Question: I trying to access the html files inside the WebContent/alerts folder using its relative path from servlet. But i unable to access it using its relative path,

Access the file inside WebContent from using relative path:
'''
protected Element getSummary(String value) throws IOException
{
Element element=null;
Summary summary = Summary.valueOf(value);
switch(summary) {
case rtp_summary:
element=parseDIV(new File("../../WebContent/alerts/rtp_bcklg_mail.html"),"rtp_summary");
break;
case ffu_summary:
element=parseDIV(new File("/../../WebContent/alerts/ffu_comp_bcklg_mail.html"),"ffu_summary");
break;
default:
System.out.println("Enter a valid choice");
break;
}
return element;
}
'''
Access the file inside WebContent from using relative path:
'''
public class WriteJSONFile implements Runnable{
WriteJSONFile(){
}
@Override
public void run()
{
try {
createJSONFile();
} catch (IOException e) {
e.printStackTrace();
}
}
@SuppressWarnings("unchecked")
private static void createJSONFile() throws IOException
{
String path="C:/Users/Thiru/Documents/Website Design/Macaw/";
JSONArray jsonArray=new JSONArray();
JSONObject rtpStatus=new JSONObject();
rtpStatus.put("name","RTP");
rtpStatus.put("status",parseDIV(new File(path+"WebContent/alerts/rtp_bcklg_mail.html"),"rtp_health"));
jsonArray.add(rtpStatus);
JSONObject proposalattribStatus=new JSONObject();
proposalattribStatus.put("name","PROPOSAL ATTRIBUTE");
proposalattribStatus.put("status",parseDIV(new File(path+"WebContent/alerts/prpsl_txtsrch.html"),"prpsl_attrb_health"));
jsonArray.add(proposalattribStatus);
writetoFile(jsonArray);
}
private static void writetoFile(JSONArray jsonArray) {
try {
String path="C:/Users/Thiru/Documents/Website Design/Macaw/";
FileWriter file = new FileWriter(path+"WebContent/properties/status.json");
file.write(jsonArray.toJSONString());
file.flush();
file.close();
} catch (IOException e) {
e.printStackTrace();
}
}
protected static String parseDIV(File input, String divElement)
throws IOException {
Document doc = Jsoup.parse(input, "UTF-8");
String content = doc.getElementById(divElement).val();
System.out.println(divElement +" "+content);
return content;
}
'''
}
And i also want to access the files inside Webcontent from e method using relative path. Thanks in advance.
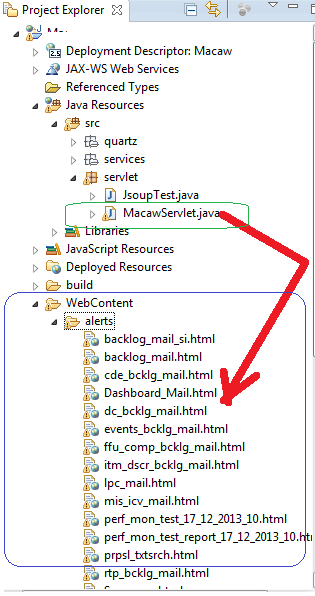
Answer: Use <URL> to locate the file on disk. Note that this only works if the webapp is "exploded" during deployment.
For example:
'''
File f = new File(getServletContext().getRealPath("alerts/rtp_bcklg_mail.html"));
'''